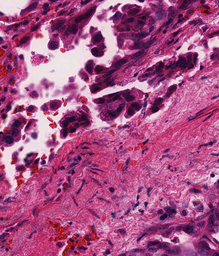
Tumor epithelial tissue: yes
Tumor-associated stroma tissue: yes
Normal tissue: no